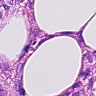
Metastatic tissue present: yes